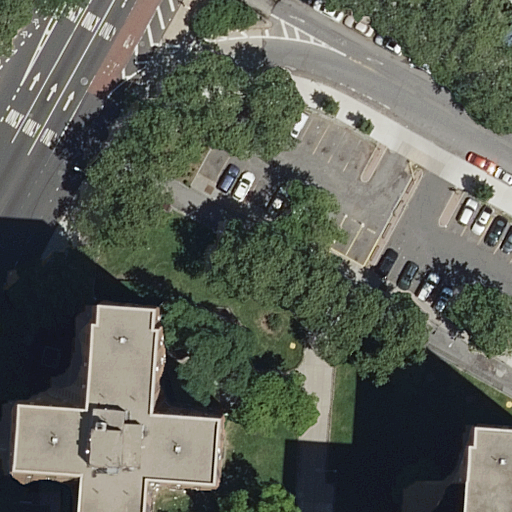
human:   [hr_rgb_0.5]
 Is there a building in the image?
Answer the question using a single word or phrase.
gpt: yes

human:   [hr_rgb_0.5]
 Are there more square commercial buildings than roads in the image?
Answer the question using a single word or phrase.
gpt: no

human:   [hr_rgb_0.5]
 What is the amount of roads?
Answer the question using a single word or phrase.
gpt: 10

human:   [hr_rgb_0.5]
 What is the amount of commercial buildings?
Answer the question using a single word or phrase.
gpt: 0

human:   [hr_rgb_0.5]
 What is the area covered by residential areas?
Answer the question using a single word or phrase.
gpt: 9174m2

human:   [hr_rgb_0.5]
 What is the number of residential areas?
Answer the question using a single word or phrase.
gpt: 1

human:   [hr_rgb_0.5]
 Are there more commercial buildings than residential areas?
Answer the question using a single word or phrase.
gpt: no

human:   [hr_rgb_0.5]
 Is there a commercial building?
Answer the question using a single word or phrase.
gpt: no

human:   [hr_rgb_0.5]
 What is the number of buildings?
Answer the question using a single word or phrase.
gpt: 2

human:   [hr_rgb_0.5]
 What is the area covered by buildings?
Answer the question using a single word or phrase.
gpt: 945m2

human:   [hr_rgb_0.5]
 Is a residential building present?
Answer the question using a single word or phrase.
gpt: yes

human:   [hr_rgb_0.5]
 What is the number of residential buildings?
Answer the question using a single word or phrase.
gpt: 2

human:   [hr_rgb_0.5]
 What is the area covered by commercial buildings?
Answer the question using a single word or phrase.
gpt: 0m2

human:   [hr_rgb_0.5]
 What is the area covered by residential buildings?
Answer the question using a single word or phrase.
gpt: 945m2

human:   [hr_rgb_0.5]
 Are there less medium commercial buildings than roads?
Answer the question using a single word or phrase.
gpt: yes

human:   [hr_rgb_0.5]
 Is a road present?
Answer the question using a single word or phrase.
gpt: yes

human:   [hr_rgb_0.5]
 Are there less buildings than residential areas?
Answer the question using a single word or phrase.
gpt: no

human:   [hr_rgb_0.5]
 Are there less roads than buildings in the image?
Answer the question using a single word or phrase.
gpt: no

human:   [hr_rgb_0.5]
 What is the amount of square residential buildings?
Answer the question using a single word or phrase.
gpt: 0

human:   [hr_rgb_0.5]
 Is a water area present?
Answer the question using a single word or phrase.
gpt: no

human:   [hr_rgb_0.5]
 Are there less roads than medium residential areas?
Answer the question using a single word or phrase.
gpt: no

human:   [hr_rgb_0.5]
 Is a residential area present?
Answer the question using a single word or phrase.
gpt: yes

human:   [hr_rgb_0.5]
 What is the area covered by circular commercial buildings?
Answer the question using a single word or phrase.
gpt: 0m2

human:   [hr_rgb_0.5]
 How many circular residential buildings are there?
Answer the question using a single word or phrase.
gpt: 0

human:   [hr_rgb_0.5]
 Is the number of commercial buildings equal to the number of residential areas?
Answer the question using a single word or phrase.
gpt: no

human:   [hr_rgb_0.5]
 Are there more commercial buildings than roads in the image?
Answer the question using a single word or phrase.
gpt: no

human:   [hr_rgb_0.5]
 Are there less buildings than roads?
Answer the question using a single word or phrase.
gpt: yes

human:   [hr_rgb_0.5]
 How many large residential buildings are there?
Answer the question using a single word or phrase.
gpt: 1

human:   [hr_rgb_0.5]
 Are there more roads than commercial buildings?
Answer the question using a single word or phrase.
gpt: yes

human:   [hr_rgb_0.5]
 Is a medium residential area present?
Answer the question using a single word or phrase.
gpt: no

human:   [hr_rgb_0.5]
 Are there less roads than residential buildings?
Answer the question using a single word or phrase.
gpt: no

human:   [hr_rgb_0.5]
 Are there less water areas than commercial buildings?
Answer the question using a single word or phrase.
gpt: no

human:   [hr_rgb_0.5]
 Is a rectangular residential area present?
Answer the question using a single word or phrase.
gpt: yes

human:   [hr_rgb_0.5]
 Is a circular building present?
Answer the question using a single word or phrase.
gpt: no

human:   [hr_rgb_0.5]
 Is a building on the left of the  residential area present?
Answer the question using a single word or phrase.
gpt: no

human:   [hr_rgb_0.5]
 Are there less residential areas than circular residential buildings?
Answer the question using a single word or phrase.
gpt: no

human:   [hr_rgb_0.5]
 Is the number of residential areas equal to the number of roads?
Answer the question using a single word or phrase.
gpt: no

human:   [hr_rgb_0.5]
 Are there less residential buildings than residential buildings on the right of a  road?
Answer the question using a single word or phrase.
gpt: no

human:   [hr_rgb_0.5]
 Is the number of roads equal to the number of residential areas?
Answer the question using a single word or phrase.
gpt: no

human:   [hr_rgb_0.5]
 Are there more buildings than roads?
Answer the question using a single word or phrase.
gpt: no

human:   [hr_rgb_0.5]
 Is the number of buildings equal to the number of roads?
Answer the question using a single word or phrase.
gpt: no

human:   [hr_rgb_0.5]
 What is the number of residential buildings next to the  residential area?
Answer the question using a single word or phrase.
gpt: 2

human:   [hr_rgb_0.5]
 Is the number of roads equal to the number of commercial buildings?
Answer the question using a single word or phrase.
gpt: no

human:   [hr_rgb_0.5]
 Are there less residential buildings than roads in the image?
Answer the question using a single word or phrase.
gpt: yes

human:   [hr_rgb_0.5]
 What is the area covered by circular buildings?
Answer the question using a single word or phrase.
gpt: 0m2

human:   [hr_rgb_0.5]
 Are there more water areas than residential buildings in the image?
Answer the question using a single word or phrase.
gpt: no

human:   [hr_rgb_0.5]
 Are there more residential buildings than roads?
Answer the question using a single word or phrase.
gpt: no

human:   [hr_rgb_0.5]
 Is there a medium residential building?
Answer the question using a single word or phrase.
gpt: no

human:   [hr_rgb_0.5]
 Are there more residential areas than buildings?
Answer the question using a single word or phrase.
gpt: no

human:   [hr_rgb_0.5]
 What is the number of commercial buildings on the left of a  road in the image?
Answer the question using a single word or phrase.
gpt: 0

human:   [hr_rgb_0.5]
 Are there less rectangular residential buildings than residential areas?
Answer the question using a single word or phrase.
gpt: no

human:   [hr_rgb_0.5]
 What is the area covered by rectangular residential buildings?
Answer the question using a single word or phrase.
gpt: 64m2

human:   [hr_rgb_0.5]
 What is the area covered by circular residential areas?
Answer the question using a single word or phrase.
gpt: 0m2

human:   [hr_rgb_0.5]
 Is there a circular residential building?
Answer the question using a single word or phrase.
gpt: no

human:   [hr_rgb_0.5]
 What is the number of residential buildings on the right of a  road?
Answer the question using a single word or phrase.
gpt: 1

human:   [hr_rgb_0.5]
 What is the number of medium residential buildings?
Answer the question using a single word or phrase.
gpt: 0

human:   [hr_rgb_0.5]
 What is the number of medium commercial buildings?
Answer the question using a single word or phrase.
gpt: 0

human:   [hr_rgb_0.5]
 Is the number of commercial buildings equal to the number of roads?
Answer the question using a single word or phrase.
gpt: no

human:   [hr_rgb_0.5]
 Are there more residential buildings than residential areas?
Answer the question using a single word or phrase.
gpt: yes

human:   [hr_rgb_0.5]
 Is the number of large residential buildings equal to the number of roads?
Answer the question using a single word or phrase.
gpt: no

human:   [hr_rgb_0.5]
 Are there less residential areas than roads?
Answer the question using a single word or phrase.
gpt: yes

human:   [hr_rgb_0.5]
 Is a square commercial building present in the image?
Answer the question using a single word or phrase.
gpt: no

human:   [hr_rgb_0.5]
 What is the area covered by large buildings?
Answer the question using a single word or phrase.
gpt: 881m2

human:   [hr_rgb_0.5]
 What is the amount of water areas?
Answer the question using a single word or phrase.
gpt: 0